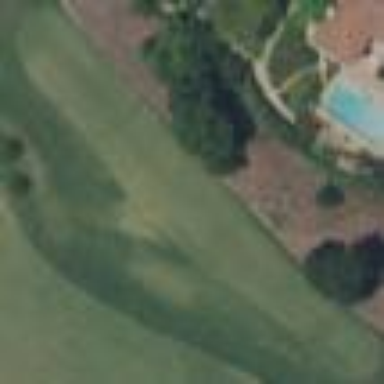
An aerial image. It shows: Grass area designated as golf tee.